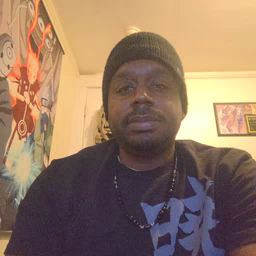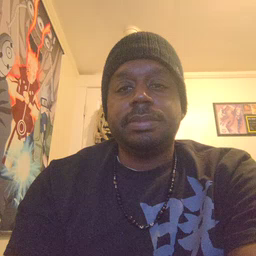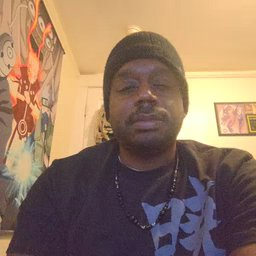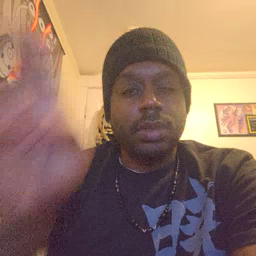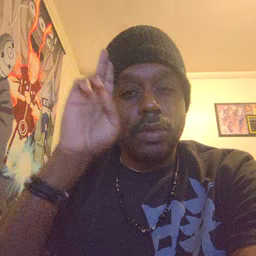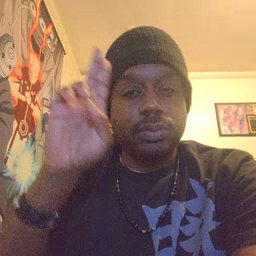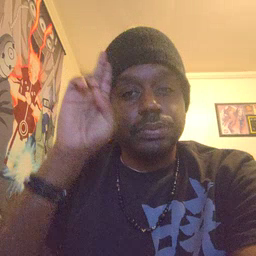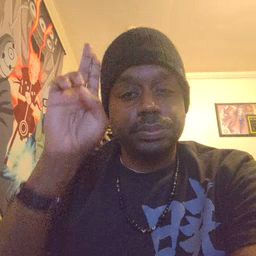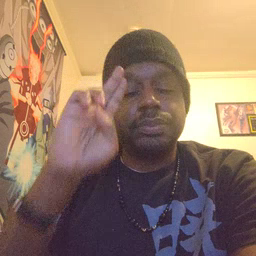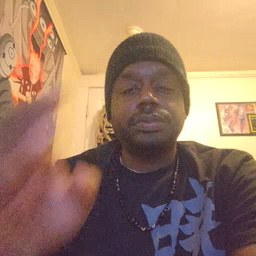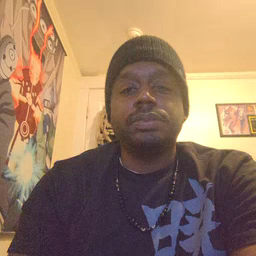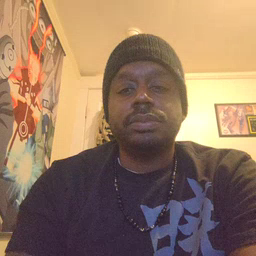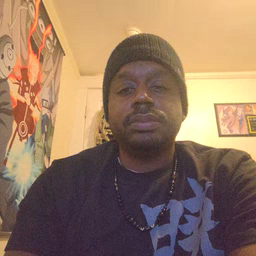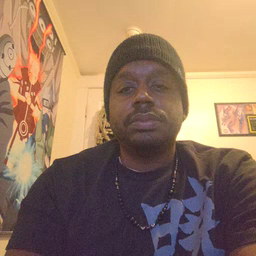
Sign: uncle